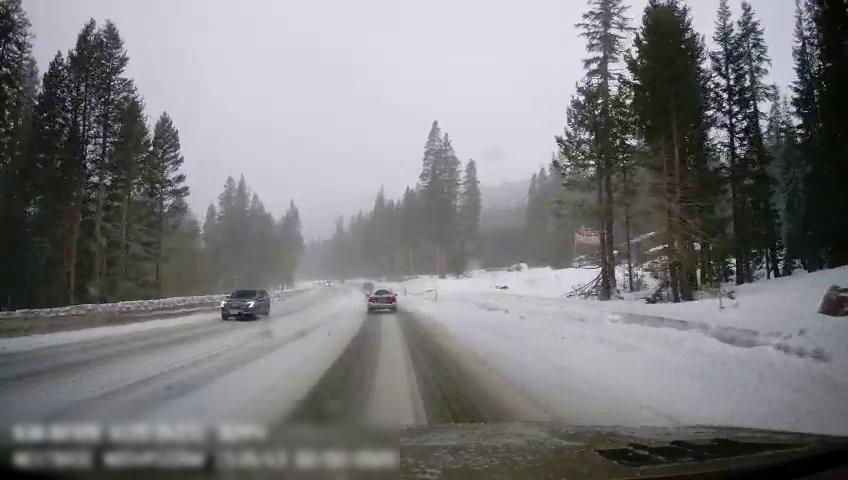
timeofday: Day
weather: Snowy
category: Drivable Space
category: Vehicles | SUV
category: Vehicles | SUV